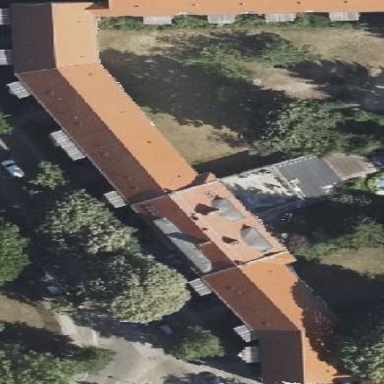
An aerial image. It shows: Building with pitched roof housing apartments.